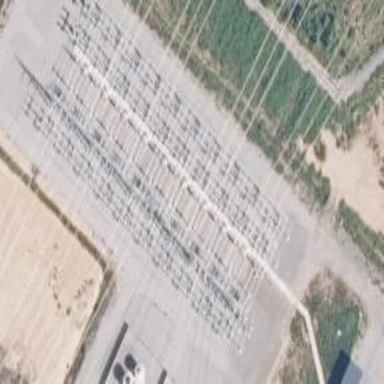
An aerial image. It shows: Switchgear for power distribution.